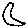
Label: moon